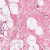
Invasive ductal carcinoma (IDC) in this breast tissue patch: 0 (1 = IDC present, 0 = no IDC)